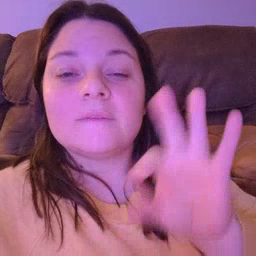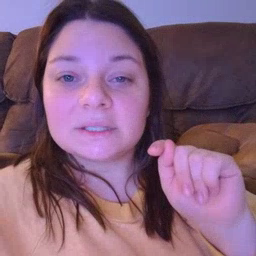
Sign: feet